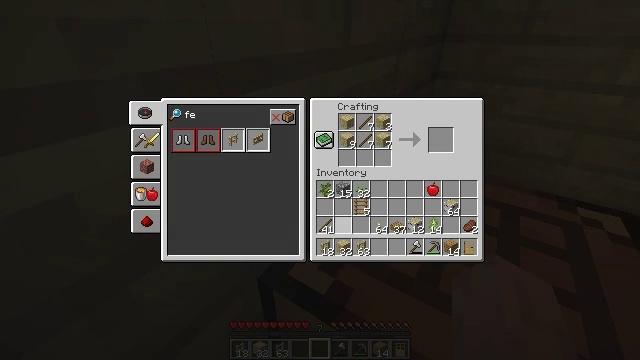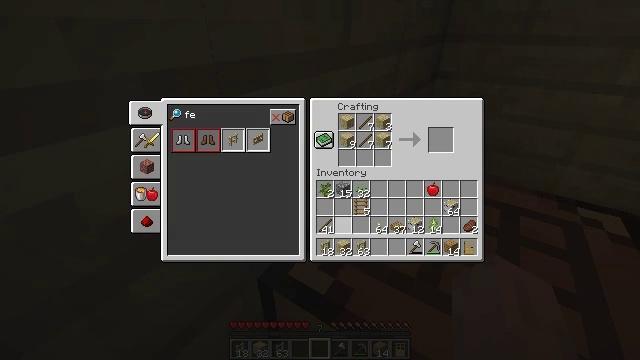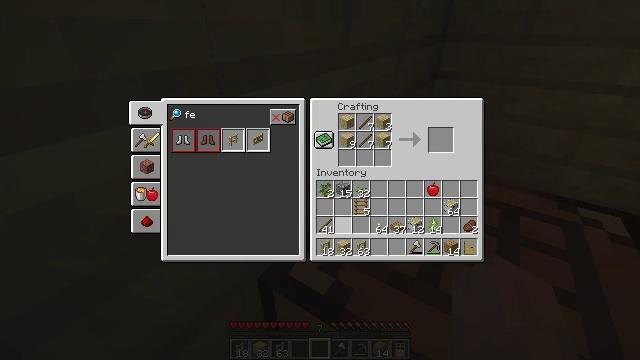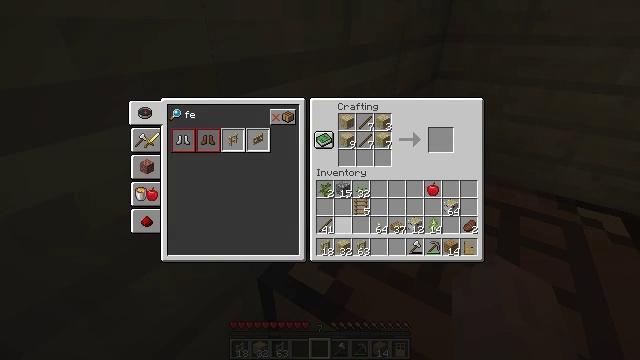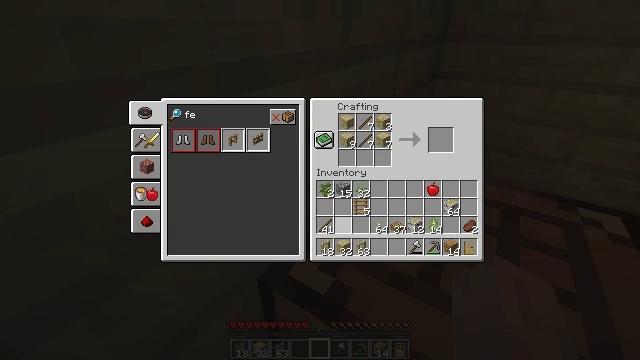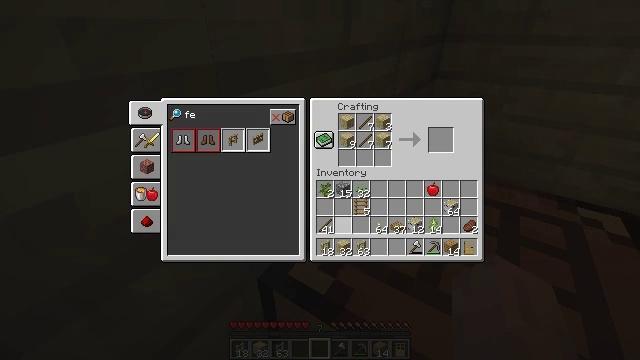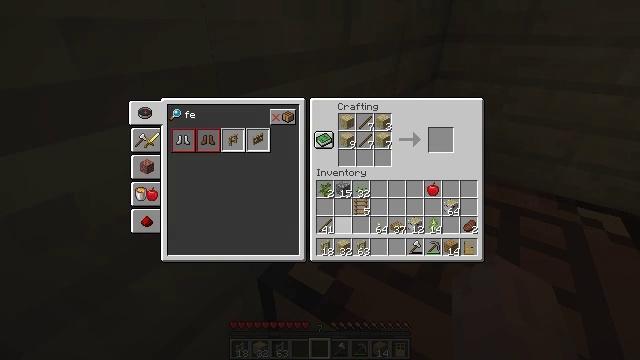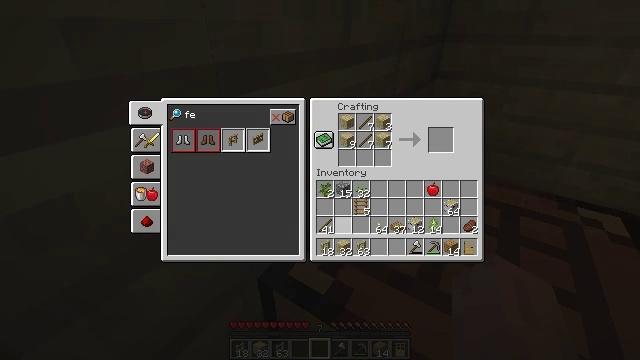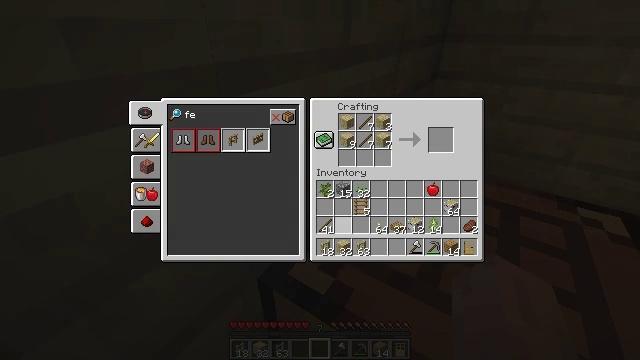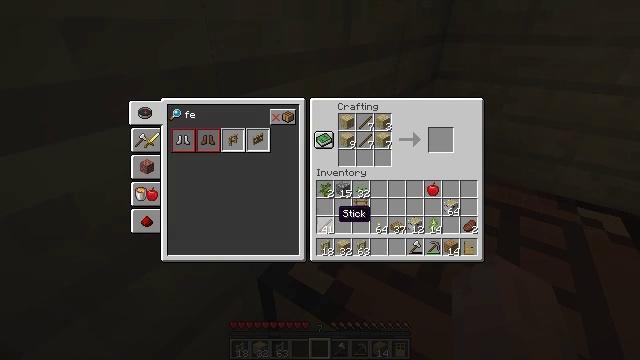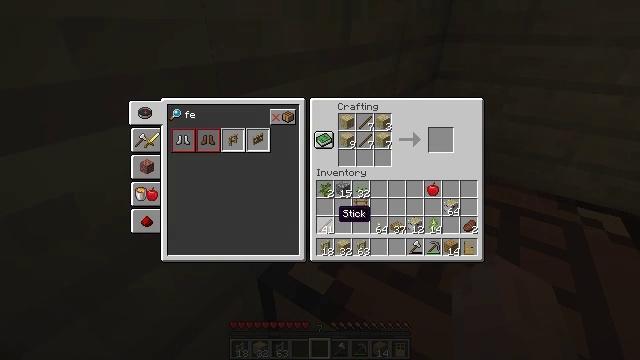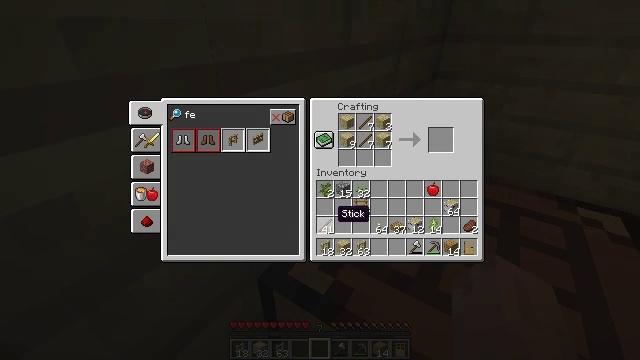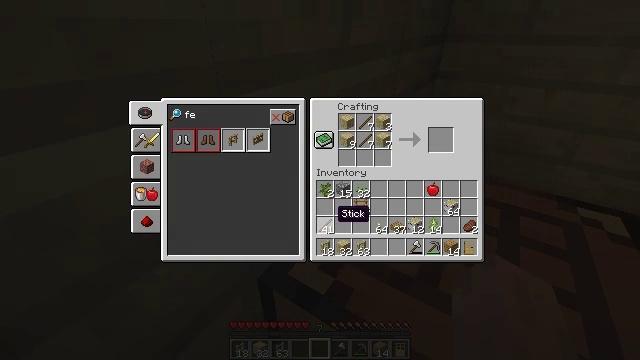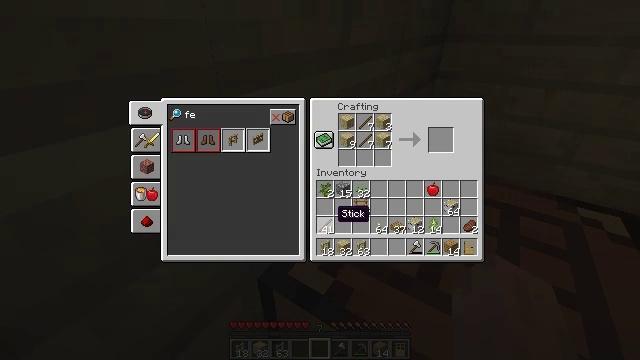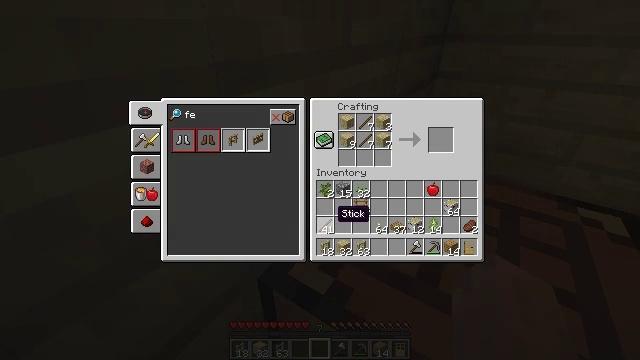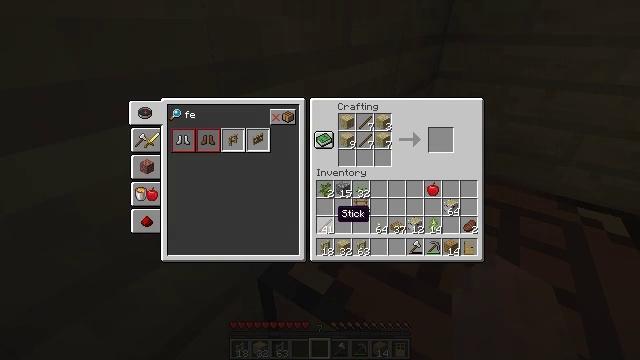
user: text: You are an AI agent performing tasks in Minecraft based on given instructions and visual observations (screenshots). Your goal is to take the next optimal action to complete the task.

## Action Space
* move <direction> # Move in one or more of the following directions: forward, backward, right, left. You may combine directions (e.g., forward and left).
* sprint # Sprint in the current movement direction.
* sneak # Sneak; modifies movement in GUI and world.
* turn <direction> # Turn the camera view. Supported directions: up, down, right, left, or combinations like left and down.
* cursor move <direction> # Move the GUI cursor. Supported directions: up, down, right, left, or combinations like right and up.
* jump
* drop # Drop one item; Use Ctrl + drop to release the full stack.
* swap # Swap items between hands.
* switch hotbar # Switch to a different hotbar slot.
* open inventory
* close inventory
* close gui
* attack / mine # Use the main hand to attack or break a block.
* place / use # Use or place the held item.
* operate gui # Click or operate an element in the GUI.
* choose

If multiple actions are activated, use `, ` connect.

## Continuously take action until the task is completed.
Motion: motion action
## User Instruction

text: Use birch planks and sticks to craft a birch fence.
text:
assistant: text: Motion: no_op
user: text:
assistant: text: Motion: no_op
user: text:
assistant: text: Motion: no_op
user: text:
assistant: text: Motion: no_op
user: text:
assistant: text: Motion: no_op
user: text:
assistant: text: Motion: no_op
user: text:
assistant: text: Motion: no_op
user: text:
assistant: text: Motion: no_op
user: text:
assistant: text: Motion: no_op
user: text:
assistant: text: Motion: no_op
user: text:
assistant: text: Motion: no_op
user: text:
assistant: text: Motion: no_op
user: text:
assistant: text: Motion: no_op
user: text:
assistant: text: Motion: no_op
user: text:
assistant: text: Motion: no_op
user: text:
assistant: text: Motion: no_op
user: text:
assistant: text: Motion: no_op
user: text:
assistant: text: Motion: no_op
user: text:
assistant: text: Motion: no_op
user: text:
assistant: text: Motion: no_op
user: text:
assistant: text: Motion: no_op
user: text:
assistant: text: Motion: no_op
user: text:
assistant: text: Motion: no_op
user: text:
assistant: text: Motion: no_op
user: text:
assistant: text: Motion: no_op
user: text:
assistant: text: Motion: no_op
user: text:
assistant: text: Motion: no_op
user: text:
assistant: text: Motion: cursor move right
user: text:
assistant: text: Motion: cursor move right
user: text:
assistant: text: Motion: no_op